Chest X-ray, AP view. Patient: 61 years old, sex M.
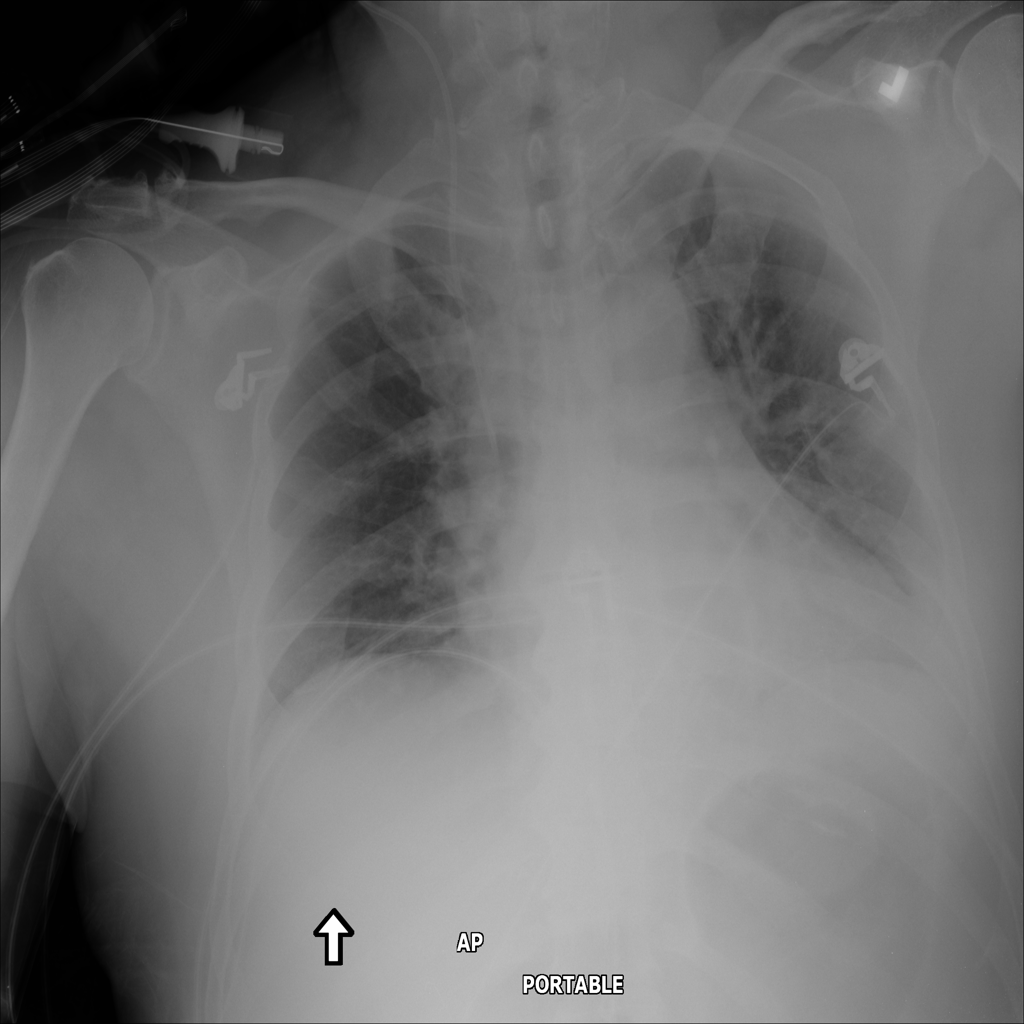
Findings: No Finding